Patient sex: M
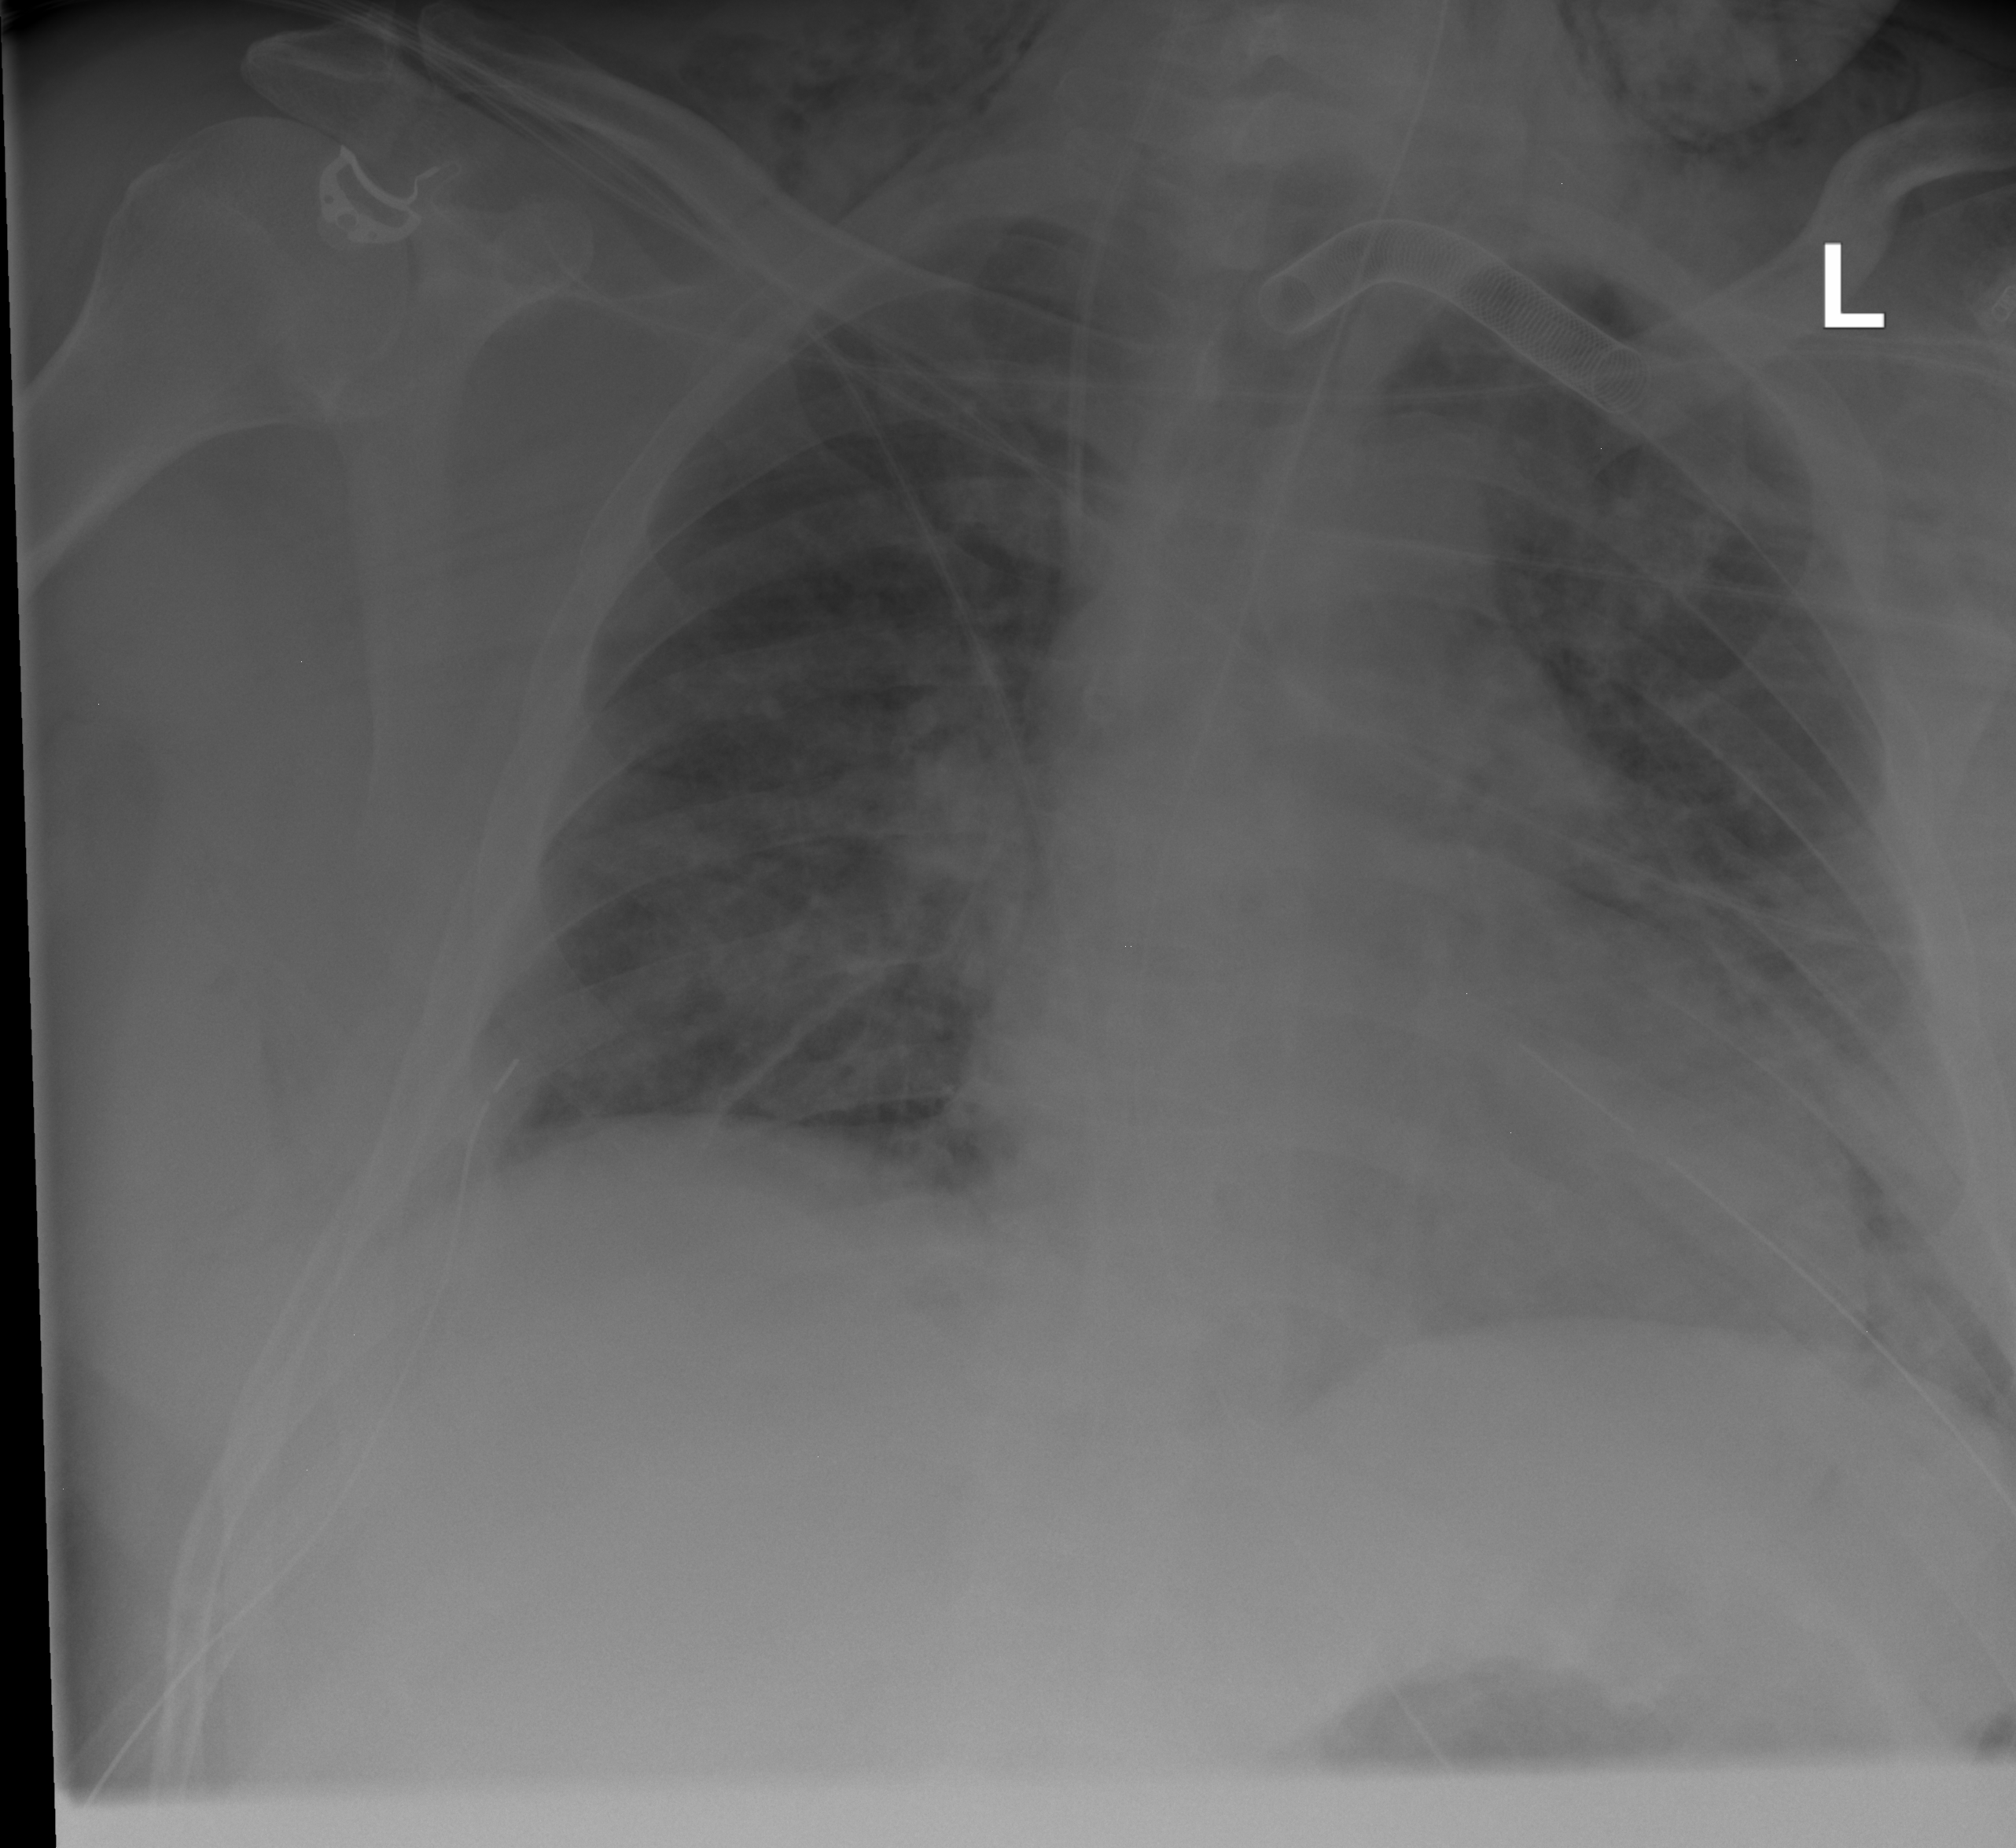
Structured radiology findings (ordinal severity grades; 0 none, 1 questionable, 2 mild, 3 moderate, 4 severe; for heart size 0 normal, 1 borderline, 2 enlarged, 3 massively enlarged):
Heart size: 2
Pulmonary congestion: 2
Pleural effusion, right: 0
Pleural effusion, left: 2
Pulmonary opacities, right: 2
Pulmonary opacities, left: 2
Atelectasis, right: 2
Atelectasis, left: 2